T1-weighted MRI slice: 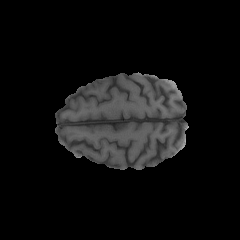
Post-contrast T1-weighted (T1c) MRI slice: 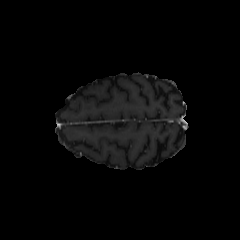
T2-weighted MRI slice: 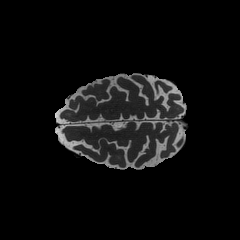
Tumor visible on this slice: no